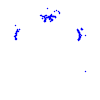
Particle: proton